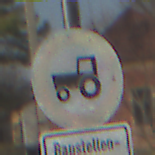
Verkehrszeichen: VerbotKraftfahrzeugeZuegeNichtSchneller25
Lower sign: SonstigeFahrzeugePersonengruppenFrei1
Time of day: MorningAfternoon
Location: Outdoor (Suburban)
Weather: PartlyCloudy
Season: NotSpecified
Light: Natural